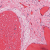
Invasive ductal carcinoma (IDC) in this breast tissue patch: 0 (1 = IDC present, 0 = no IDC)